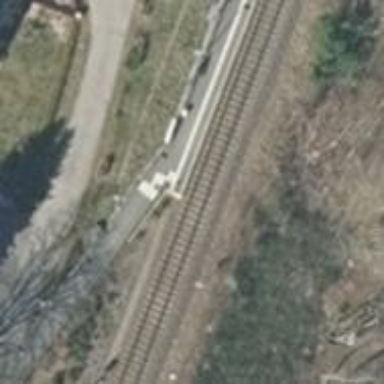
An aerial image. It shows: Light signal on the railway track with repeated crossing signals.